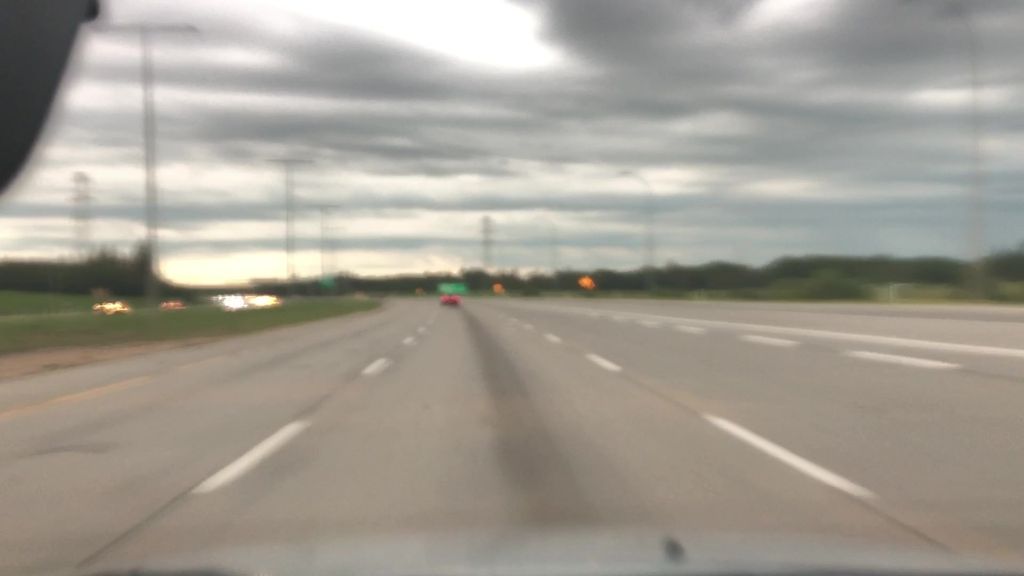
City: edmonton